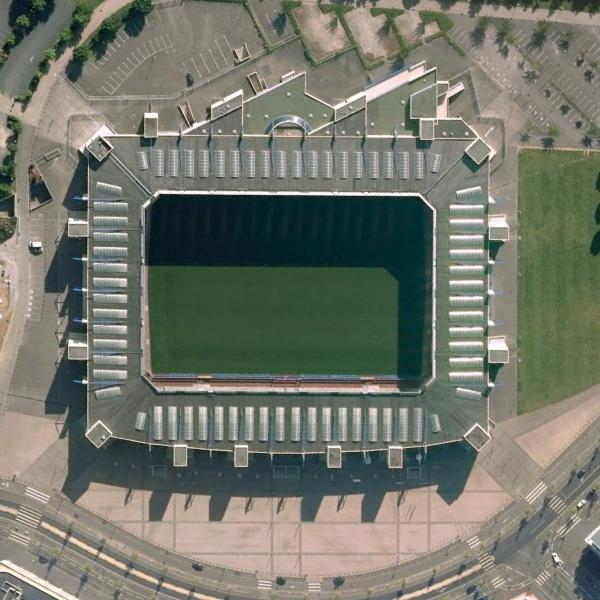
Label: Stadium